Question: I have installed Xamarin Studio V 5.7 on Mac OSx 10.10.1.
I created a project and tried to edit a source file in the Xamarin Source code editor, nothing gets typed in any of the files from the project.
I re-installed Xamarin studio, restarted mac, nothing worked.
If anyone has faced the problem and has a solution, please let me know.
Thanks in advance.

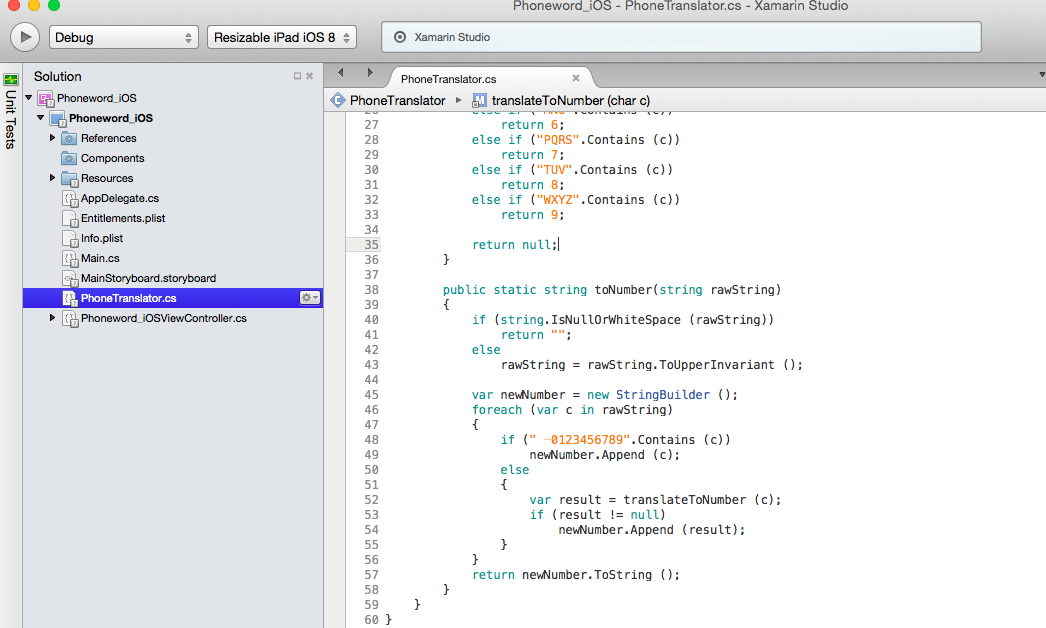
Answer: There is a valid subversion repository towards the root of the file system and XS sees the project as being part of the repository, since the system is based on directory trees. There are a few possible solutions I can think of on the spot:
1. Remove the .svn directory if it's not intended to be there.
2. Move the project into another directory that's not in the scope of the .svn directory.
3. If you aren't going to use Subversion anyway, you can disable the AddIn through the AddIn manager.
There are safety checks in XS in case of invalid subversion repository directories, but this is a case where you can't safely decide whether the solution belongs there or not.
I'll take a look at how I can improve this so that the Editor isn't locked because of this error.